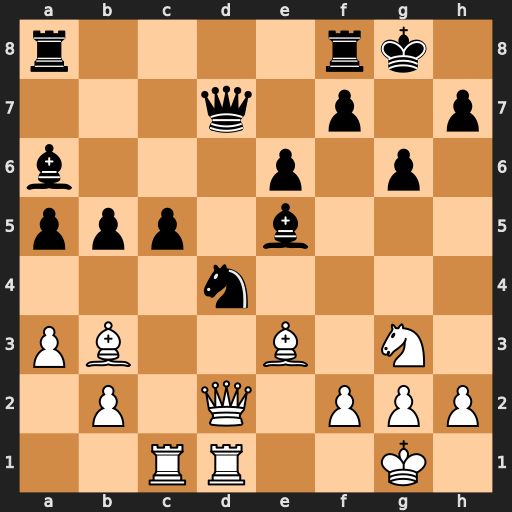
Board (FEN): r4rk1/3q1p1p/b3p1p1/ppp1b3/3n4/PB2B1N1/1P1Q1PPP/2RR2K1
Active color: w
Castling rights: -
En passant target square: -
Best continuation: Rxc5 Bg7 Bxd4